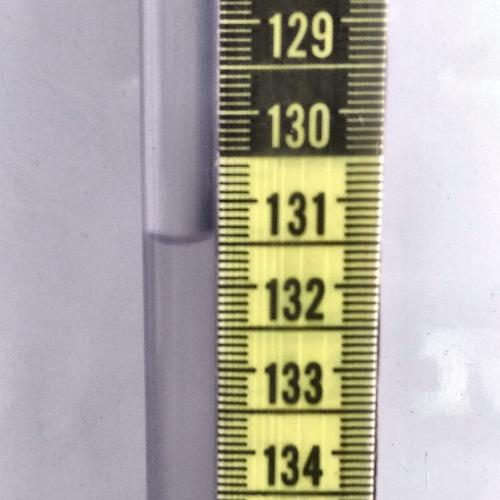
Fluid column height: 131.4 cm